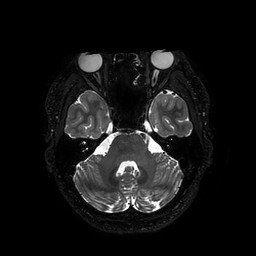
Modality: T2w
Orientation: coronal
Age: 40
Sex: male
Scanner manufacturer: philips
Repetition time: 2.5 s
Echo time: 0.331 s